Field crop: maize
Growth stage: 2
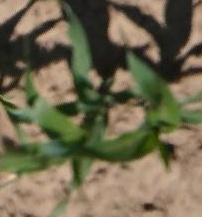
Species: maize